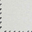
Piece: xx